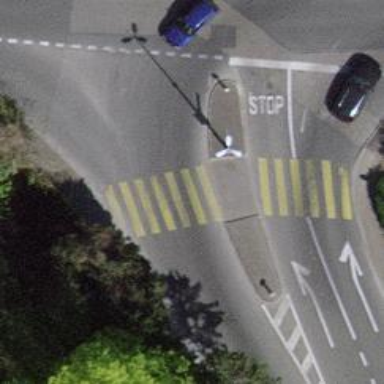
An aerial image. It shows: Uncontrolled crossing with pedestrian island.